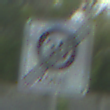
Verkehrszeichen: EndeZone30
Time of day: MorningAfternoon
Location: Outdoor (Nature)
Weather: PartlyCloudy
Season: NotSpecified
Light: Natural